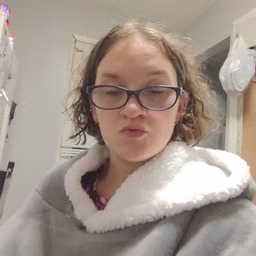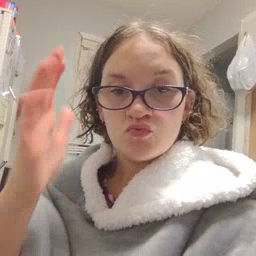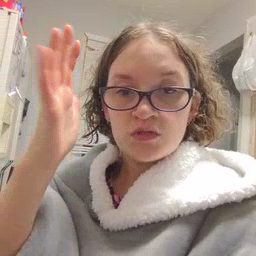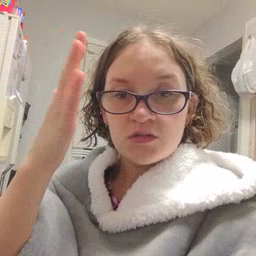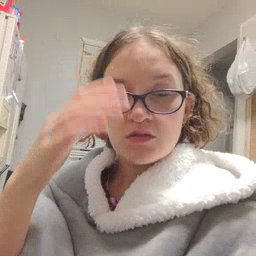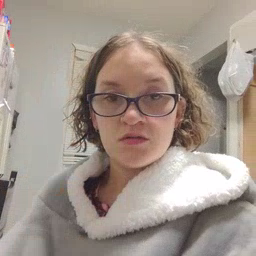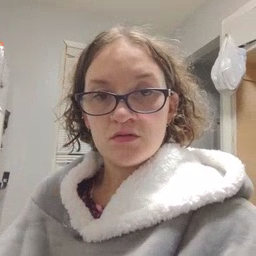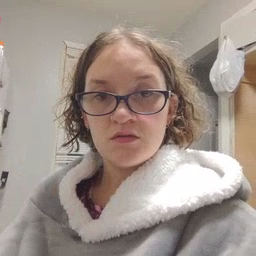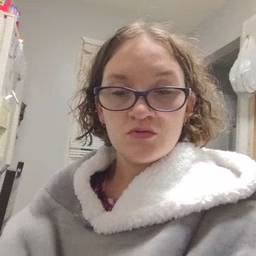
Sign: tree